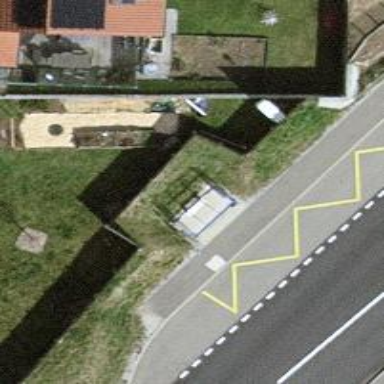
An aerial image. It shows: Bus stop with platform for public transport.